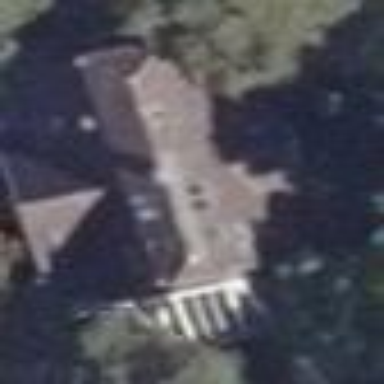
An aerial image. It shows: Detached building with gabled brown roof. The building itself is also brown in color.